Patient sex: F
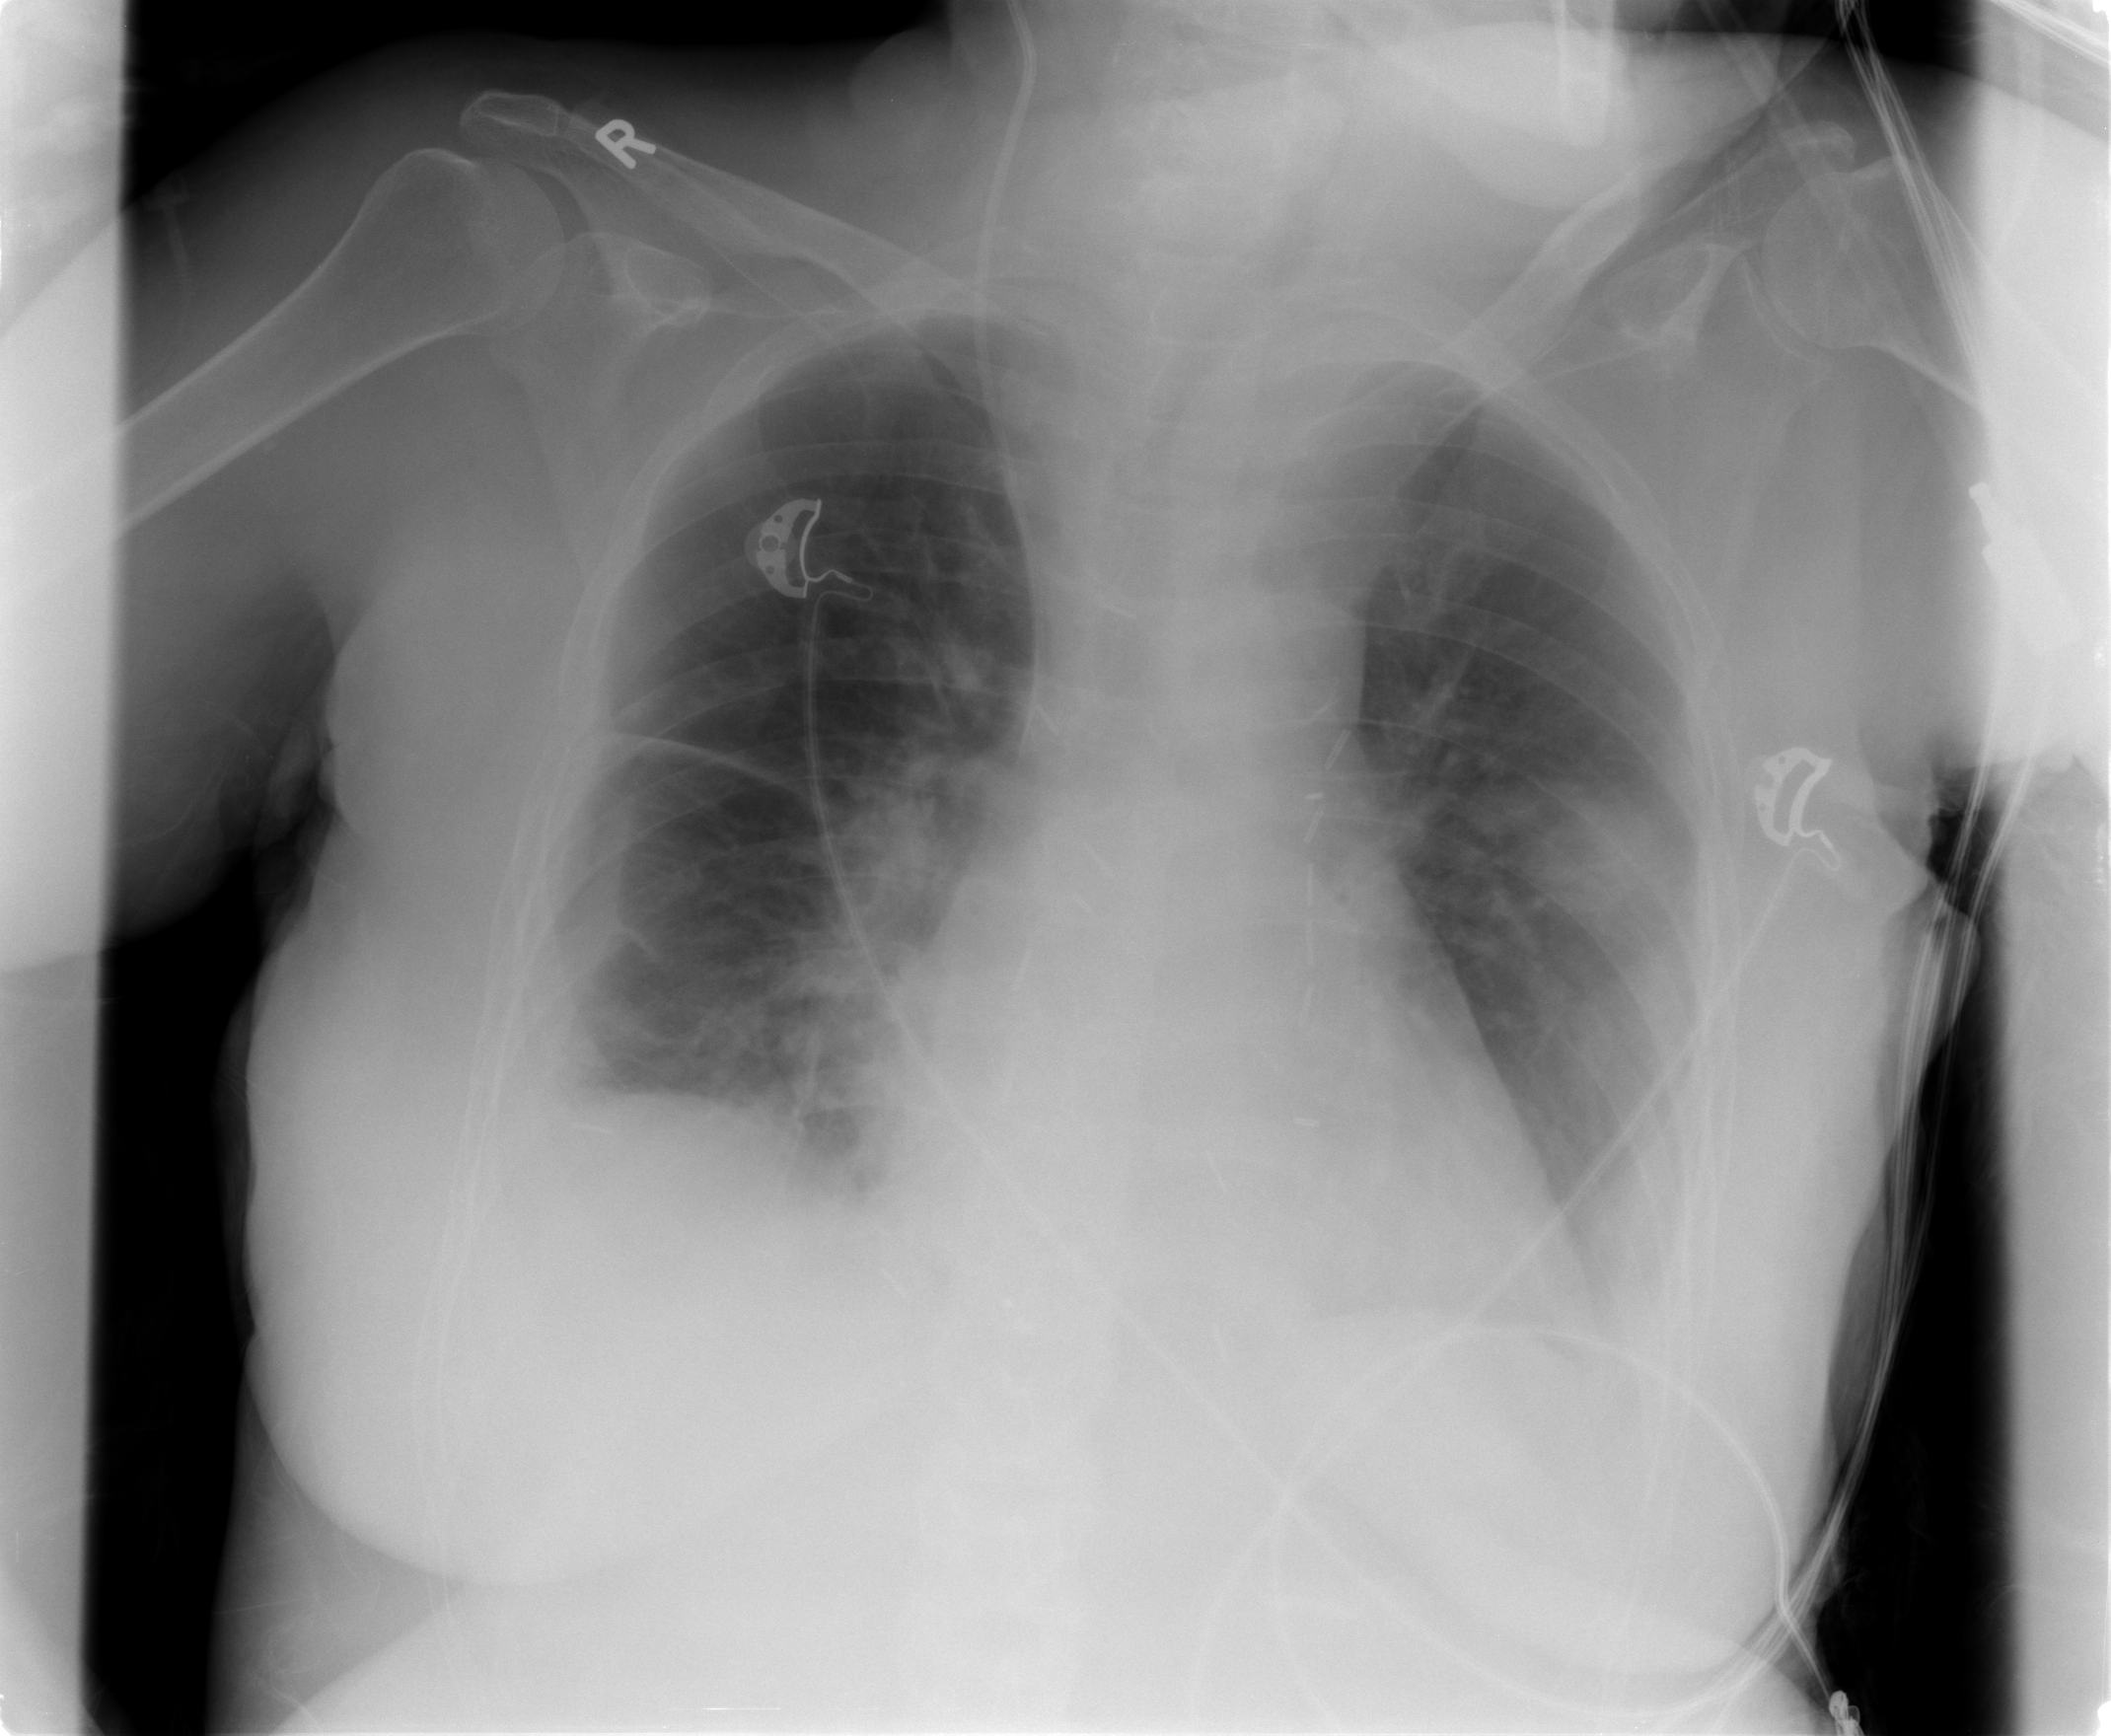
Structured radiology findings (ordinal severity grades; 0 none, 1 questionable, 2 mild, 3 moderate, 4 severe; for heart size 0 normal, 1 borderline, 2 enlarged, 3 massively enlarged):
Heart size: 0
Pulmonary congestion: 0
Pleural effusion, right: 2
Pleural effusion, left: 2
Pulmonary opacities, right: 0
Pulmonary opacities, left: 2
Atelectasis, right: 2
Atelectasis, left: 2